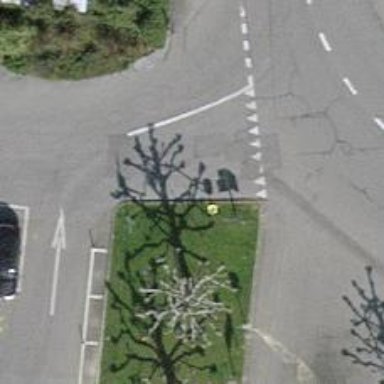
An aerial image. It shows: Post box.